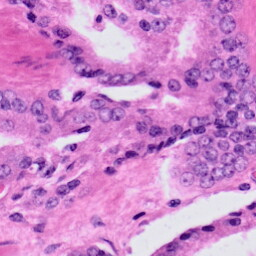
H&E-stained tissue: Prostate